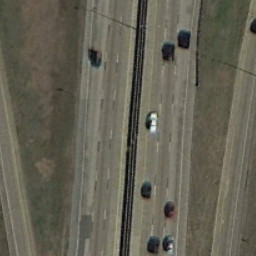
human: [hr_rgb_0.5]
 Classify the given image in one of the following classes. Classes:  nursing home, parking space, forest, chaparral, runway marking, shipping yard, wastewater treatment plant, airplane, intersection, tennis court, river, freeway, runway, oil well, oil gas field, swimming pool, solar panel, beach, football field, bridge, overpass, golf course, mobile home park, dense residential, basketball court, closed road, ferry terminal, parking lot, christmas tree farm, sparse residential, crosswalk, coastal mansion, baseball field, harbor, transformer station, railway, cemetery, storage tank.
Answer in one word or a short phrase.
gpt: freeway